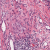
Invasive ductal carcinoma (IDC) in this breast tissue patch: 0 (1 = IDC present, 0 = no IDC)